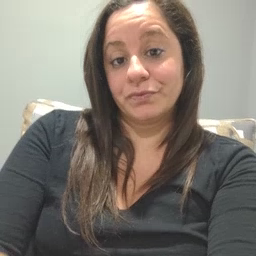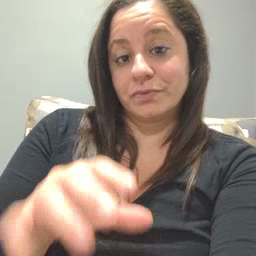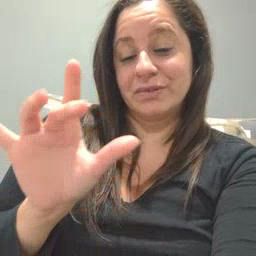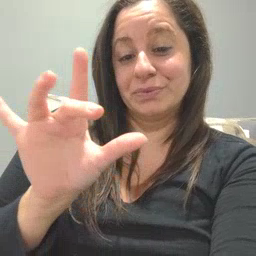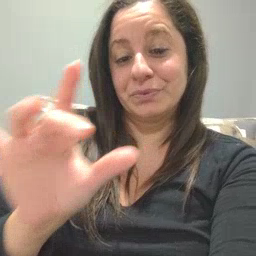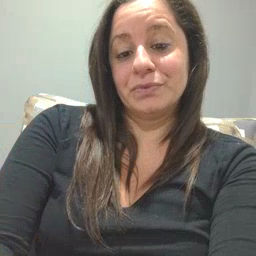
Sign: yucky